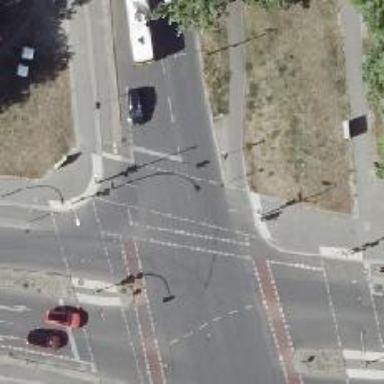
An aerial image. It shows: Road crossing with traffic signals.